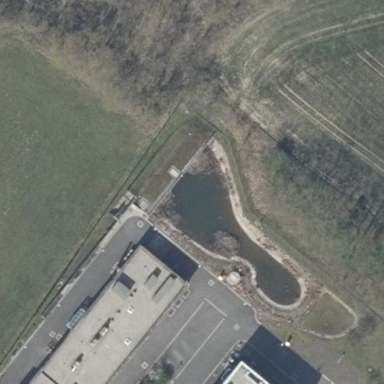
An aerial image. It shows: Pond with natural water.